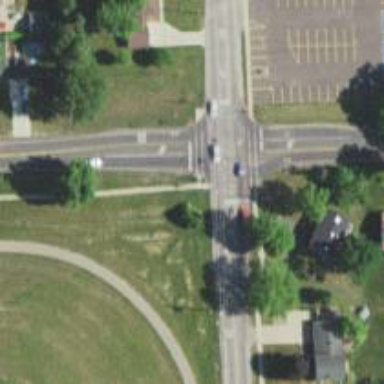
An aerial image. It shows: Crossing on footway.